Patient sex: M
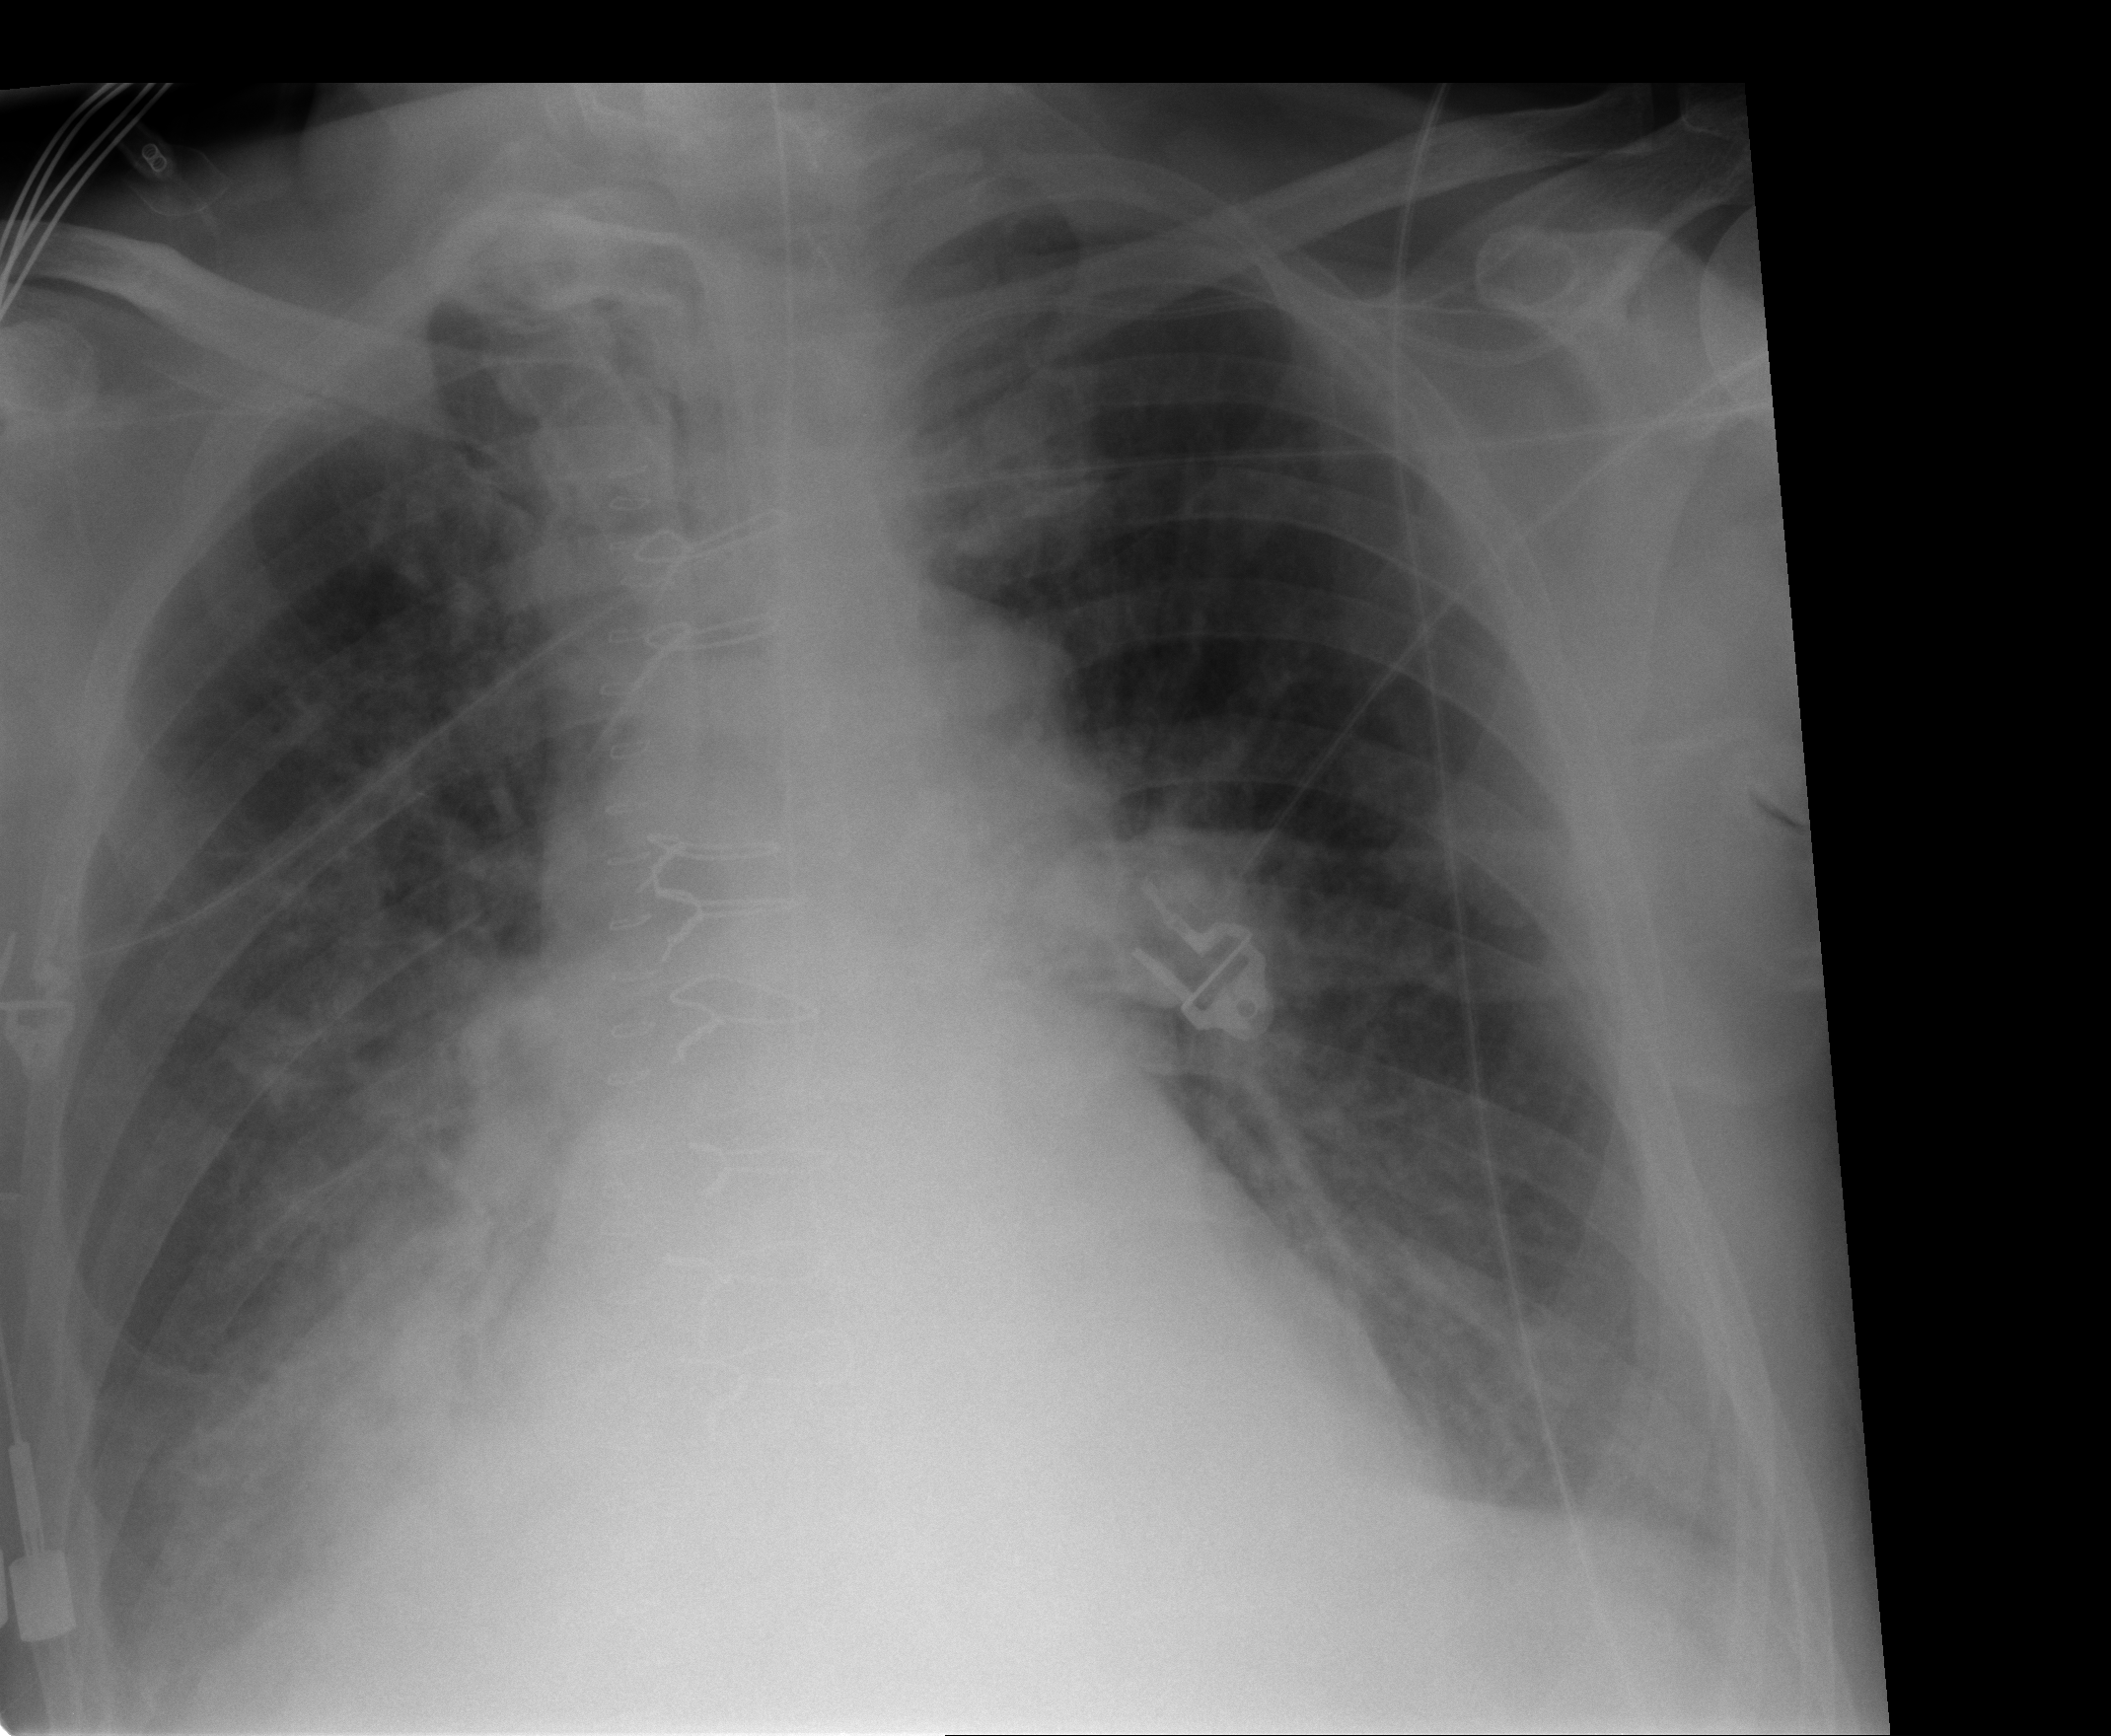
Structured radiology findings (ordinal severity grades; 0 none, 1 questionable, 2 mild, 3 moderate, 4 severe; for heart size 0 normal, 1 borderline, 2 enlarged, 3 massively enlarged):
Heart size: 2
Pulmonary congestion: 2
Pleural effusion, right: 2
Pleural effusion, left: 2
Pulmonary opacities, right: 1
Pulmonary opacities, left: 0
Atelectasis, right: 2
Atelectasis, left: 2